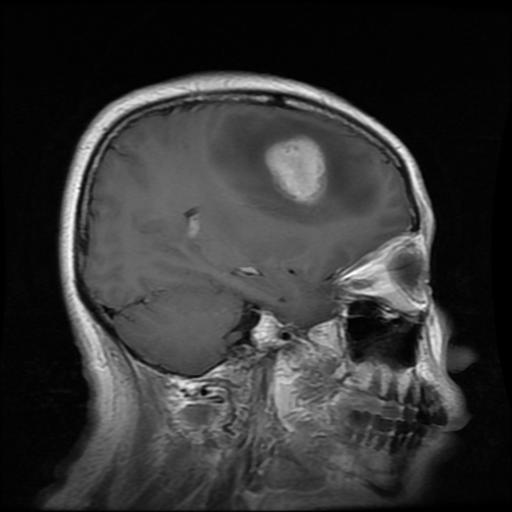
Label: meningioma